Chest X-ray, AP view. Patient: 64 years old, sex M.
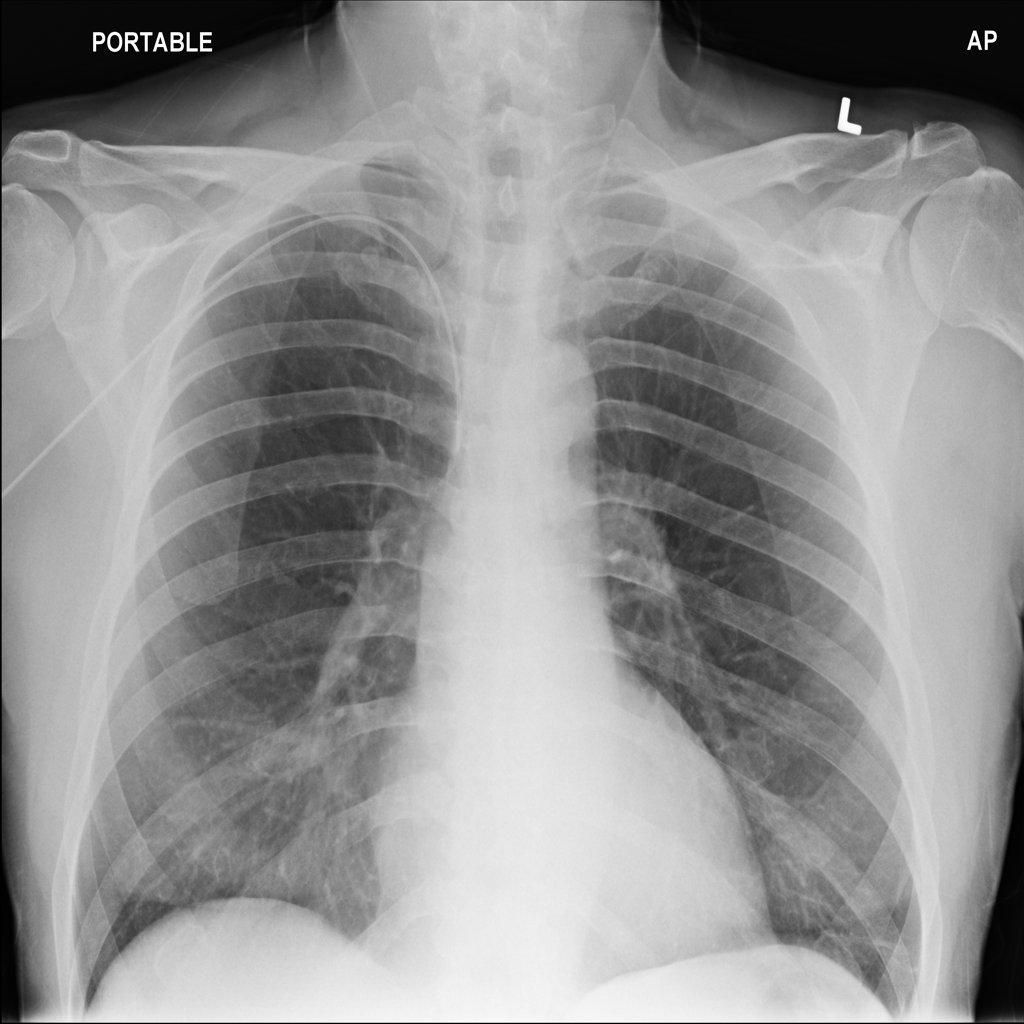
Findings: No Finding